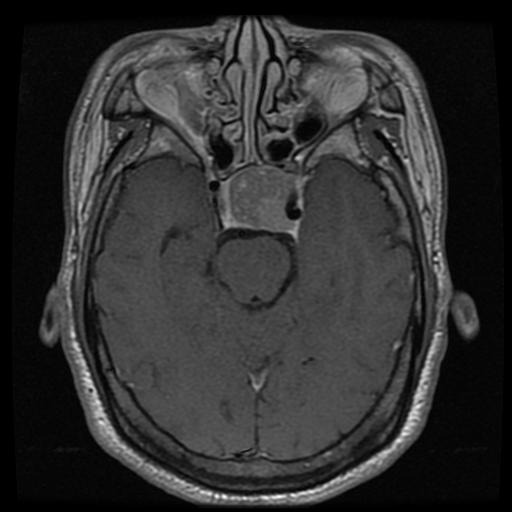
Label: pituitary